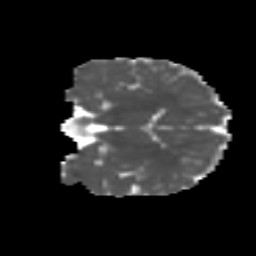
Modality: MD
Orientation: coronal
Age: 10
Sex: female
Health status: ill
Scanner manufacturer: ge
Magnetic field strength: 3 T
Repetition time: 6.752 s
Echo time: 0.079 s